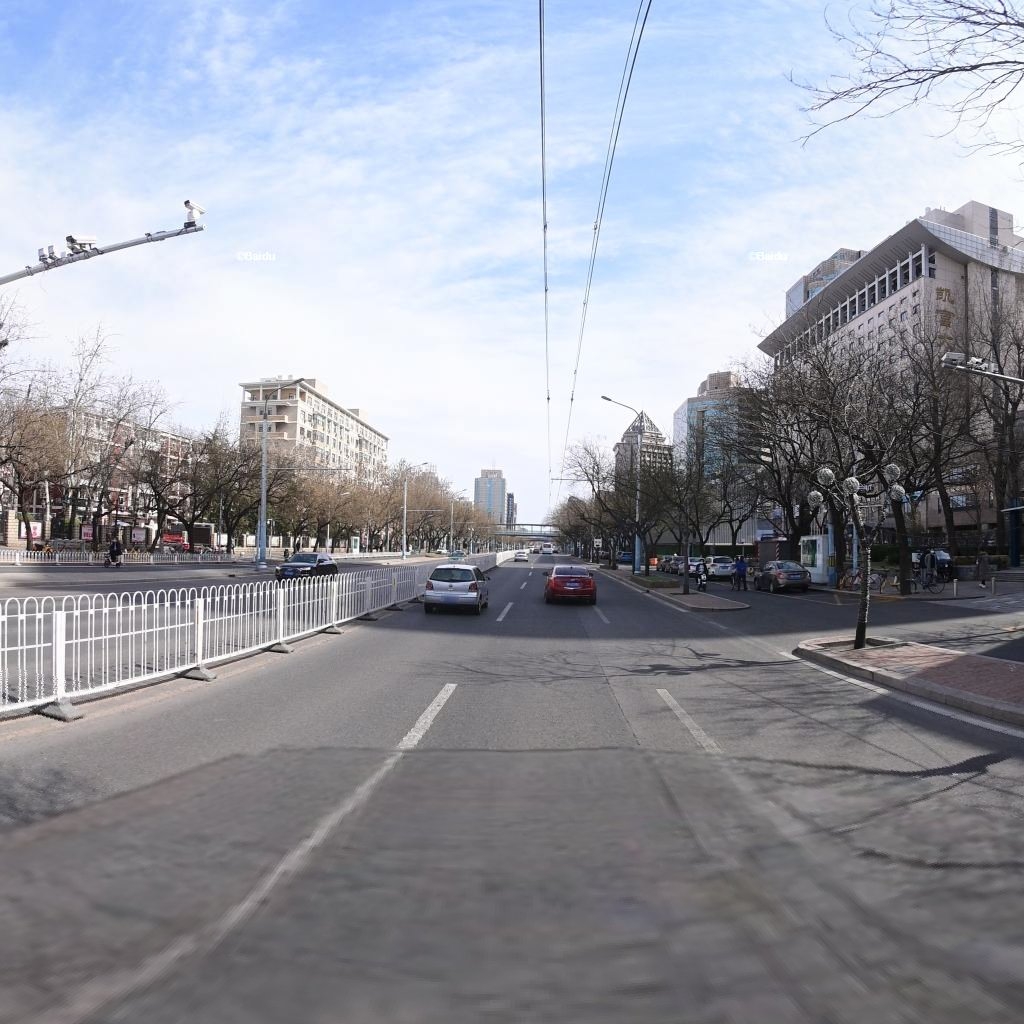
Region: Chaoyang
Road damage annotations: longitudinal crack